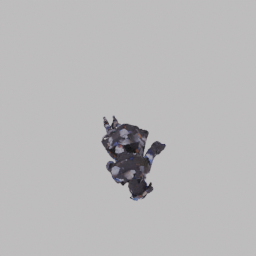
Label: people